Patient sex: M
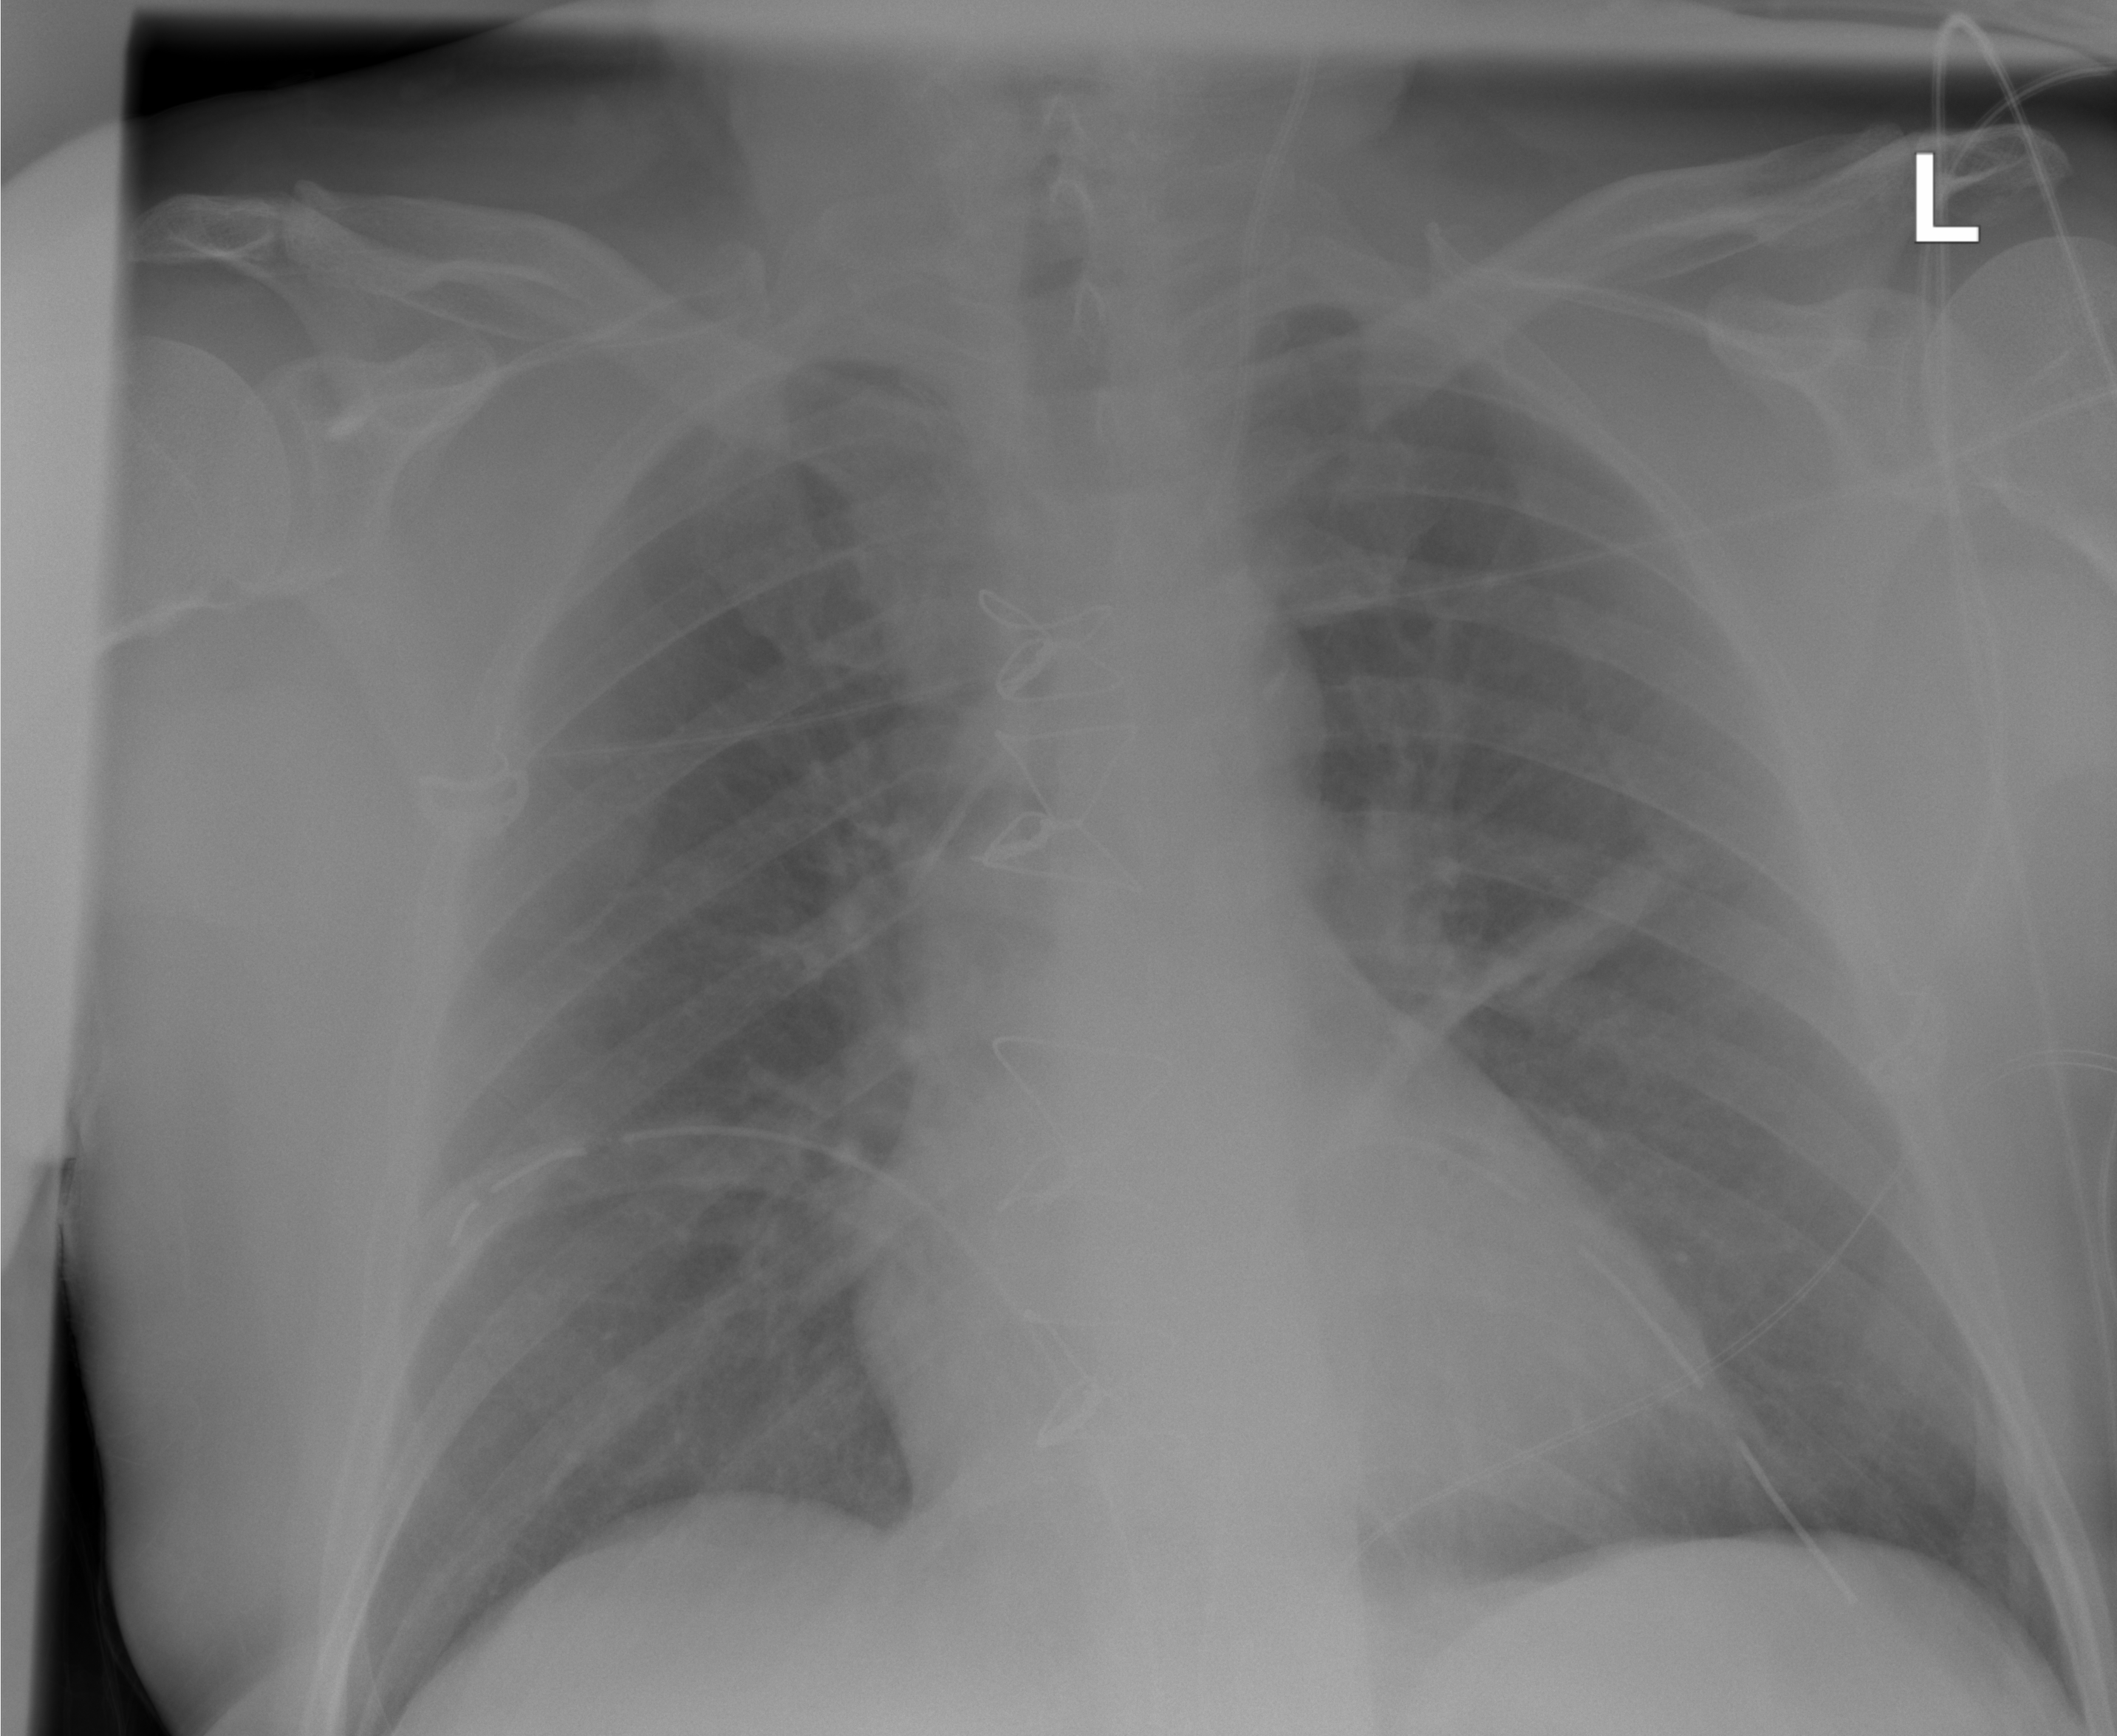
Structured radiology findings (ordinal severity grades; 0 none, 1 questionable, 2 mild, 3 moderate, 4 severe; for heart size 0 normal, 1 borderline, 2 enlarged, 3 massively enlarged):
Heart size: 1
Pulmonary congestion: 0
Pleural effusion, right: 0
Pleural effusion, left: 0
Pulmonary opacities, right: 0
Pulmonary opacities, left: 0
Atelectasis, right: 0
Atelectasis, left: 2